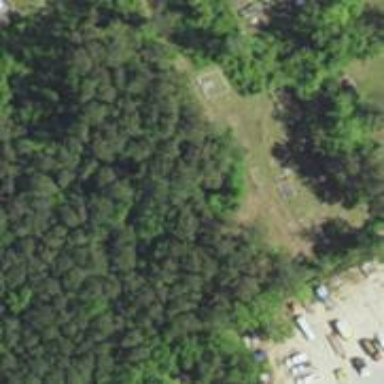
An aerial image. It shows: Cemetery.